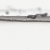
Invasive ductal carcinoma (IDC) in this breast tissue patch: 0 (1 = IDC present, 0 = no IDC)